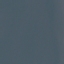
Land use / land cover: SeaLake